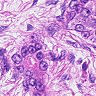
Metastatic tissue present: yes